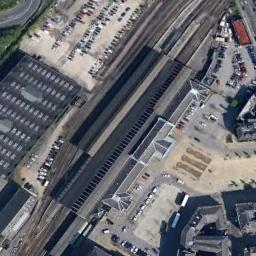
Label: railway_station